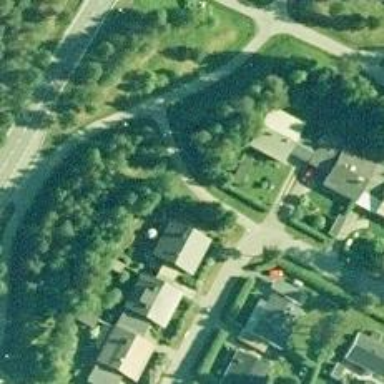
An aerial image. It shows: Cycleway.